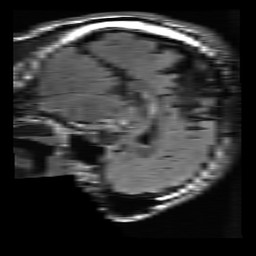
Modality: FLAIR
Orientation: sagittal
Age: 28
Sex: male
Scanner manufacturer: ge
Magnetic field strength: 3 T
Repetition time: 9 s
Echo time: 0.1217 s